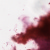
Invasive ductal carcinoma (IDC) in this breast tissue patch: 0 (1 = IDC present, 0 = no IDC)